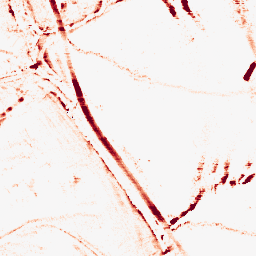
Category: morphological
Decomposition family: morphological_rect
Decomposition parameters: operation: opening
width: 10
height: 5
Upsampling method: bicubic
Upsampling parameters: scale: 8
Upsampling scale: 8